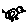
Label: bird